Question: I'm writing a 2d game and I have birds in a camera-space. I want to make them fly. So, I generate 3 ~random points. First one is left-upper side, second: middle-bottom, third: right-upper.
As a result I have 180deg rotated triangle.
To move a bird through the curve's path I have a t-parameter which is increased in each frame (render loop) by some delta.
The problem is that in different curves birds have different speed. If the triangle is "wide" () they are more slowly, if it's stretched by Y-coordinate (), the speed is very fast.

But I want to make speed equal at different curves. It's logically, that I have to change 'delta' which is appended each frame for each curve.
---
I've tried to solve it like this:
Find the ~length of the curve by summing length of 2 vectors: 'P1P2' and 'P2P3'.
Than I've defined the speed for 1 virtual meter per frame. A little pseudocode:
'''
float pixelsInMeter = 92.f; // One virtual meter equals to this number of pixels
float length = len(P1P2) + len(P2P3)
float speed = 0.0003f; // m/frame
// (length * speed) / etalon_length
float speedForTheCurve = toPixels( (toMeters(length) * speed) / 1.f);
// ...
// Each frame code:
t += speedForTheCurve;
Vector2 newPos = BezierQuadratic(t, P1, P2, P3);
'''
But birds anyway have different speed. What's wrong? Or maybe there is a better way.
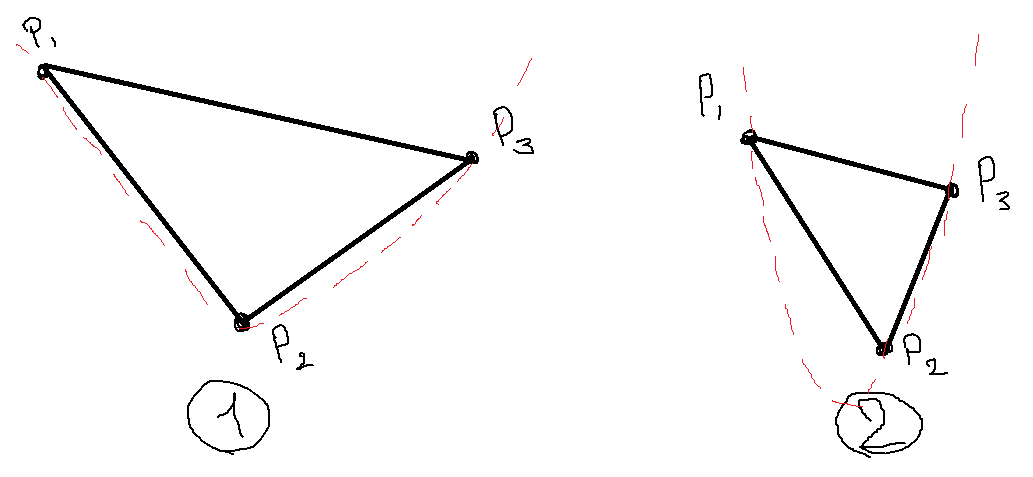
Answer: The Bezier function you're using is a parametrized function with bounds [0...1]. You're mucking with the step-size, which is why you're getting crazy speeds. Generally speaking, the distance is the dependent variable in the equation, which says to me that their speeds will be different based on the length of the curve.
Since speed is your dependent variable, we're going to vectorize your function by computing the step-size.
Check out this pseudocode:
'P1 = (x1, y1)'
'P2 = (x2, y2)'
'P3 = (x3, y3)'
'''
int vec[100][2]
int getPoint(int p1, int p2, float stepSize) {
return p1 + (p2 - p1)*stepSize;
}
for (float i = 0.0; i < 1.0; i += 0.01 ) {
int newX = getPoint(getPoint(x1, x2, i), getPoint(x2, x3, i), i);
int newY = getPoint(getPoint(y1, y2, i), getPoint(y2, y3, i), i);
vec[iter++][0] = newX;
vec[iter][1] = newY;
}
'''
You can get the delta values by performing a first difference but I don't think that's necessary. As long as you move all the birds the appropriate distance based on the iteration they will all move different distances but they will start and end their trajectories identically.
From your equation, we can compute the pixel delta step size:
'''
int pixelsToMove = toMeter(sqrt((x2 - x1)^2 + (y2 - y1)^2))/pixelsInMeter;
'''
Which will give you the appropriate amount of pixels to move the bird. That way they'll all move different step sizes, but their speeds will be different. Does that make sense?
---
Or, try something like this (much harder):
1. Obtain the actual quadratic function of the three points you chose.
2. Integrate the quadratic between two xy rectangular coordinate
3. Convert computed length into pixels or whatever you're using
4. Obtain dependent variable speed so all curves finish at the same time.
Let's start with quadratic stuff:
'y = Ax^2 + Bx + C' where 'A != 0', so since you have three points, you will need three equations. Using algebra, you can solve for the contants:
'A = (y3 - y2)/((x3 - x2)(x3 - x1)) - (y1 - y2)/((x1 - x2)(x3 - x1))'
'B = (y1 - y2 + A(x2^2 - x1^2))/(x1 - x2)'
'C = y1 - Ax1^2 - Bx1'
Then you can use the formula above to obtain a closed-form arc length. Check this website out, wolfram will integrate it for you and you just have to type it:
<URL>
Now that you've computed the arc length, convert 'actualArcLength' to the speed or whatever unit you're using:
'''
float speedForTheCurve = toPixels( (toMeters(actualArcLength) * speed) / 1.f);
'''